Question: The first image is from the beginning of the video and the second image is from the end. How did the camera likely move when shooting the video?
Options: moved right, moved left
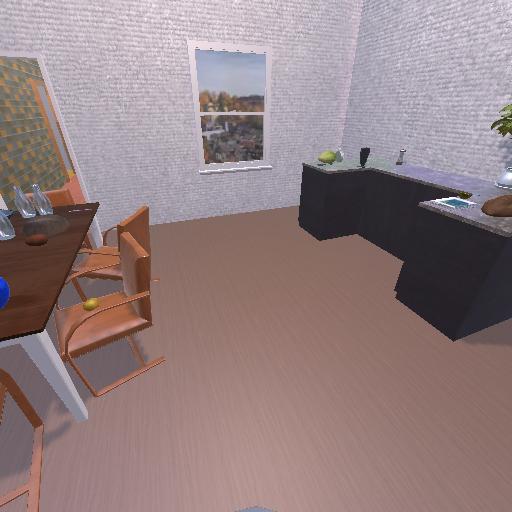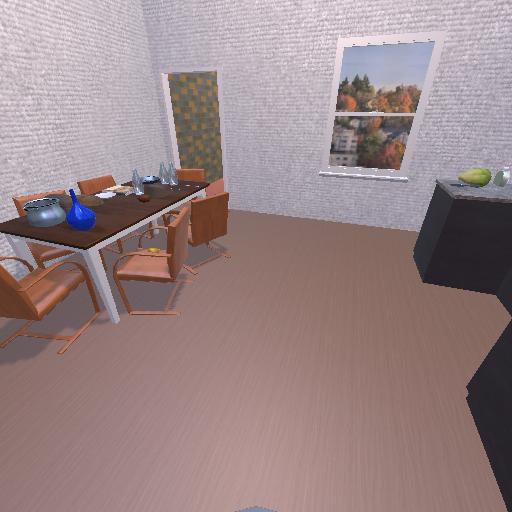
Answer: moved right